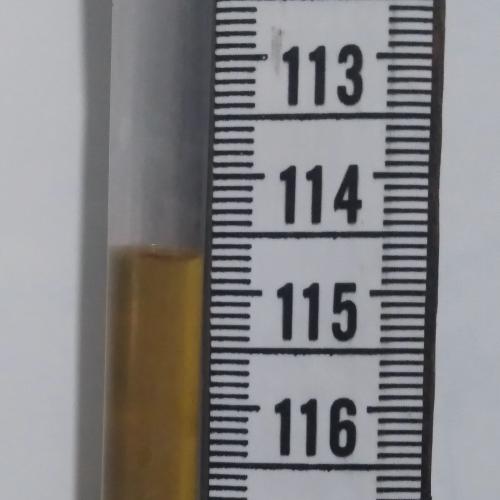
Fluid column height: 114.7 cm